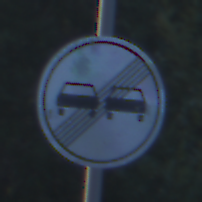
Verkehrszeichen: EndeUeberholverbot
Umgebung: Outdoor, RoadRail
Tageszeit: SunriseSunset
Wetter: Clear
Licht: Natural
Jahreszeit: NotSpecified
Kontrast: LowContrast